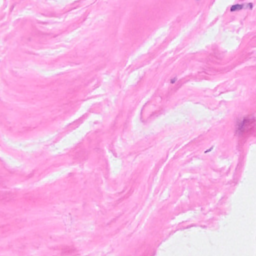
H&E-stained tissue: Breast